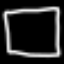
Label: square